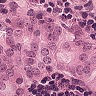
Metastatic tissue present: yes